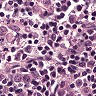
Metastatic tissue present: yes